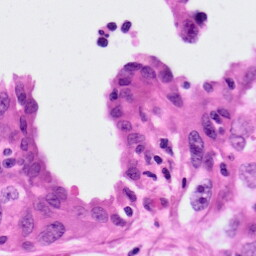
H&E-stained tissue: Lung